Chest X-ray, PA view. Patient: 53 years old, sex M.
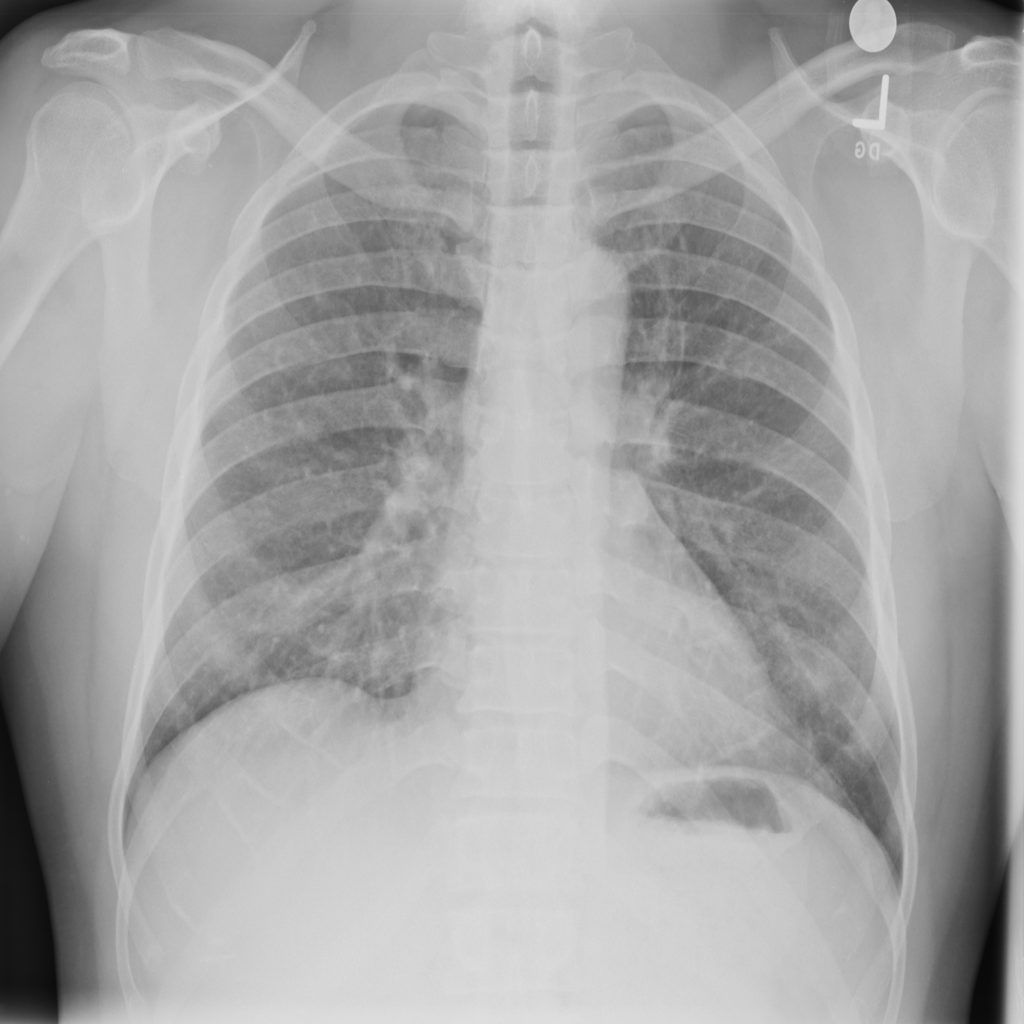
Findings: No Finding